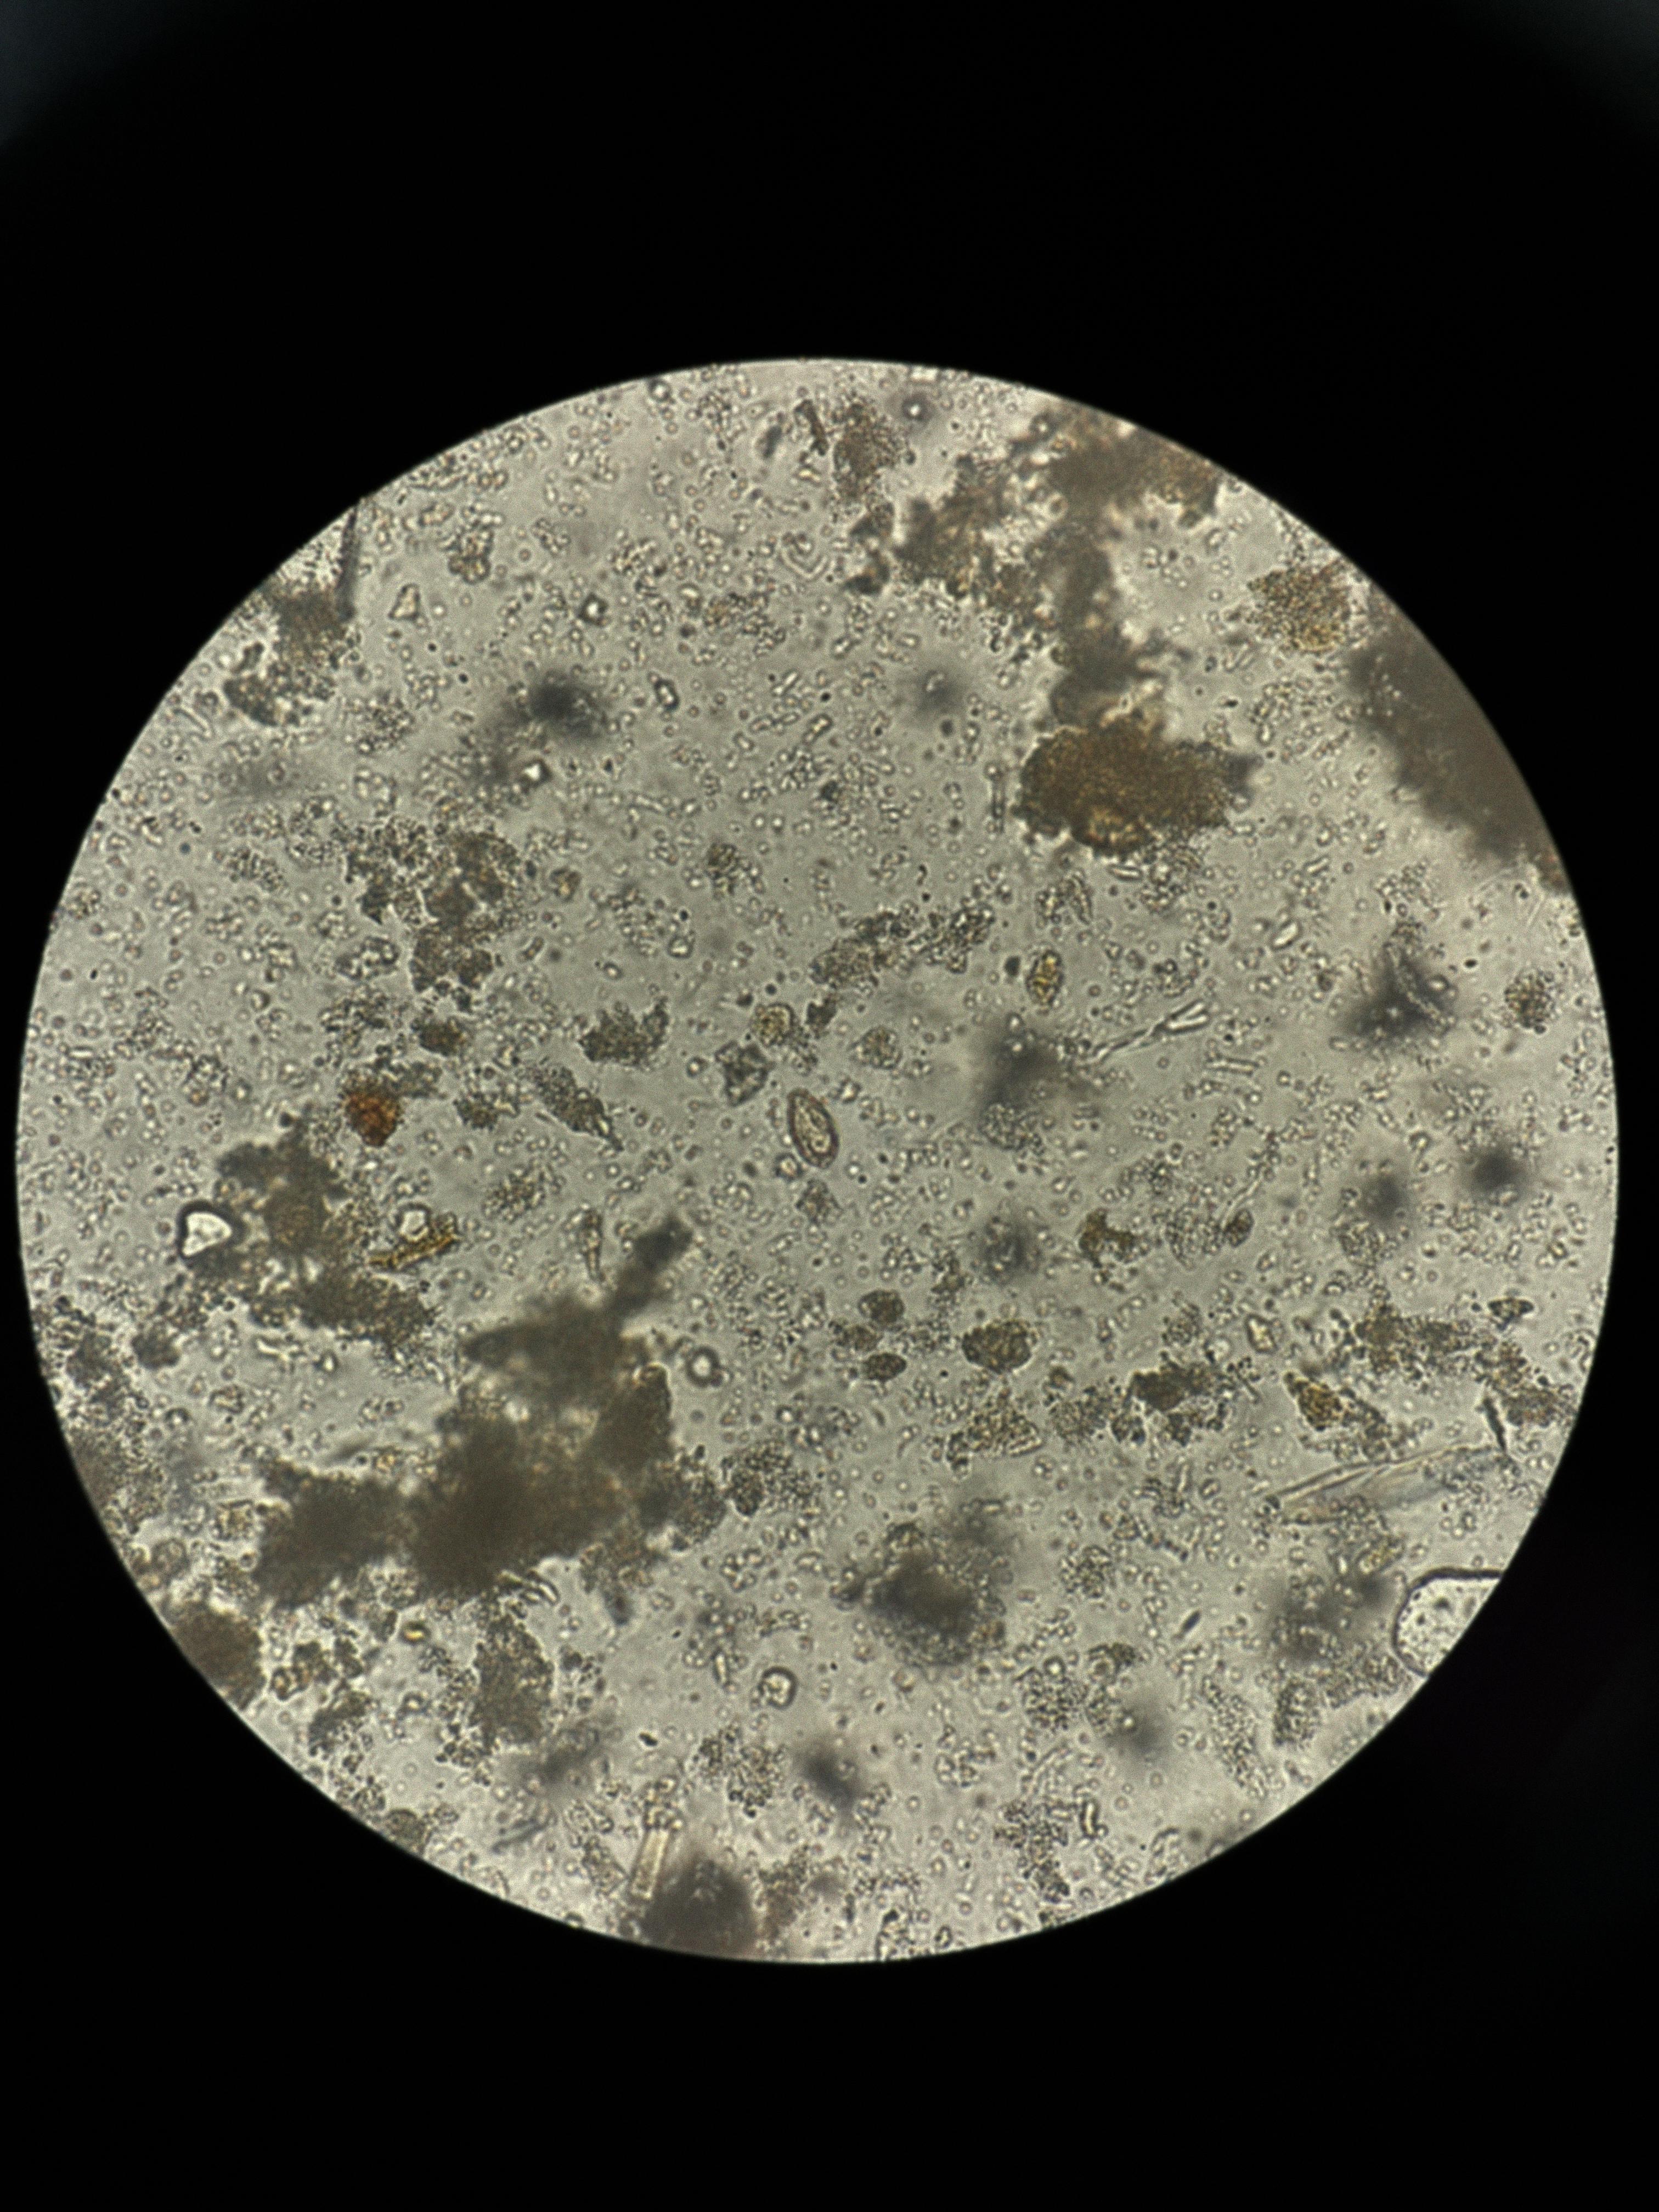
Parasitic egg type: Opisthorchis viverrine